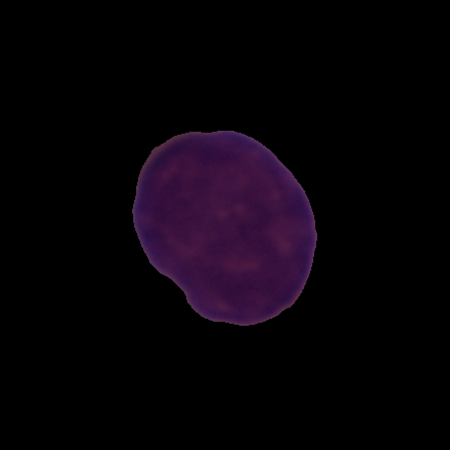
Label: healthy